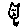
Label: cat